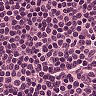
Metastatic tissue present: no